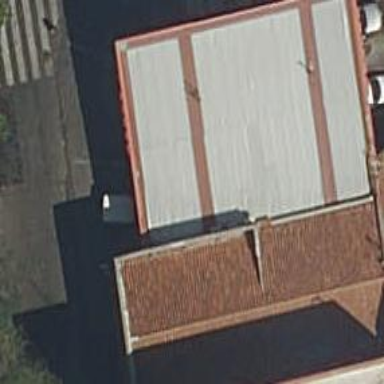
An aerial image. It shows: Fuel station located under roof.